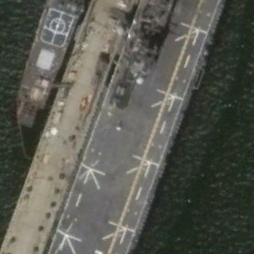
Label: assault